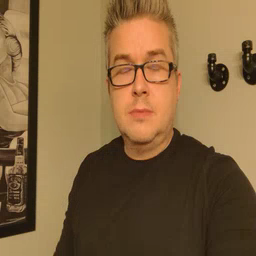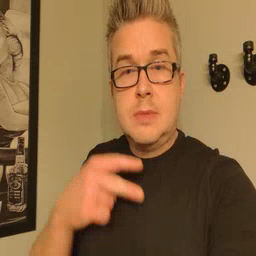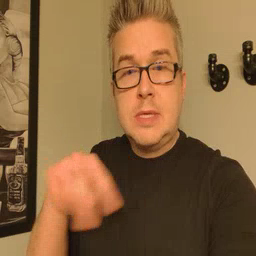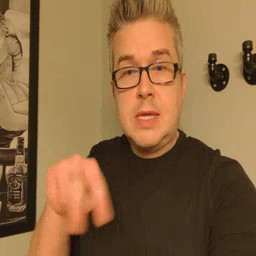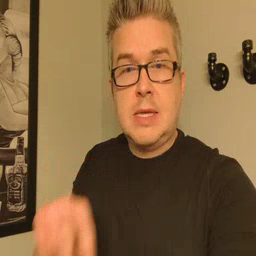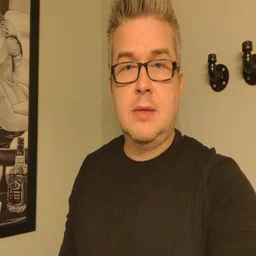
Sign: dance